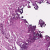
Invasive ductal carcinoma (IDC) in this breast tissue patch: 0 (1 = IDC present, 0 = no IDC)